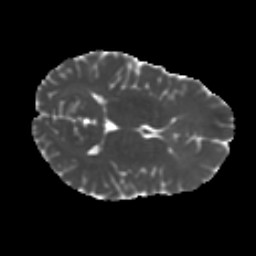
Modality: MD
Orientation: axial
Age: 24
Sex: male
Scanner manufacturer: ge
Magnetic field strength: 3 T
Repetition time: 7.8 s
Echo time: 0.0609 s